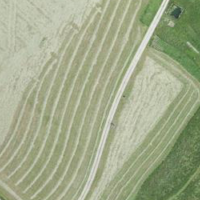
EUNIS habitat code: 52
Species observed at this site:
Eurydema oleracea